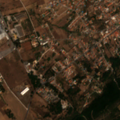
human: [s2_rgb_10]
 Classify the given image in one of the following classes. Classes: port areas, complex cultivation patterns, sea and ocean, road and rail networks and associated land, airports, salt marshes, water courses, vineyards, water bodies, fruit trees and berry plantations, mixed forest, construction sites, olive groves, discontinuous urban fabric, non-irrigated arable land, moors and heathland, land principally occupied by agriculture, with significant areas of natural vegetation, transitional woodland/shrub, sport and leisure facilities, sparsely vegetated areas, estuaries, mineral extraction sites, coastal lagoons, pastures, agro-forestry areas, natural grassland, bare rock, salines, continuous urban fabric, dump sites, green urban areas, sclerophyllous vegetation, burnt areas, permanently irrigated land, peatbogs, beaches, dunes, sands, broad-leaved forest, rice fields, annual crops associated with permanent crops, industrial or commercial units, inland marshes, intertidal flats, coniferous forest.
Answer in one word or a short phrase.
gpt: discontinuous urban fabric, industrial or commercial units, vineyards, complex cultivation patterns, land principally occupied by agriculture, with significant areas of natural vegetation, broad-leaved forest